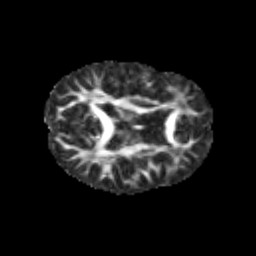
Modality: FA
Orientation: axial
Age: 11
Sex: male
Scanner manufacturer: siemens
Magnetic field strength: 3 T
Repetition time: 3.8 s
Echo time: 0.07 s